Question: I have a functioning system to upload multiple images at the same time, this is its flow:
1. upload.php: It displays an HTML form so that the user can select & upload desired images.
2. upload-script.php: It's called by upload.php, it receives each image as a $_FILE, it uploads its metadata to MYSQL, and the file itself to the server. Then, it displays all uploaded images, with a textarea below, asking the user to input the description of each image.
3. details.php: It receives the description of each image, and uploads it to the database.
Basically, my problem is linking the image with its corresponding description. This is a line of code I can't finish, from 3) 'details.php':
'''
if(!mysqli_query($db, "UPDATE 'imagenes' SET 'descripcion'= '".$_POST['descripcion']."' WHERE 'id'= '".$_SESSION['id']."'"))
'''
As you can probably imagine, the source of the problem is WHERE 'id' = $_session.
Below are two pastebin links to files 2) and 3), in case it helps:
Upload-script.php: <URL>
Details.php: <URL>
Database structure:

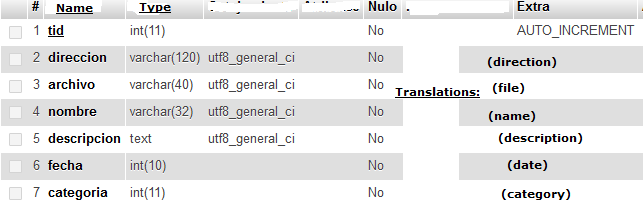
Answer: You have the "tid" after the file upload, line 69 (int)mysqli_insert_id($db)
Try using tid as array key for description inputs:
'''
<input type="text" name="imageDescription[<?php echo $tid; ?>]" />
'''
will be something like
'''
<input type="text" name="imageDescription[44]" />
'''
Then in details.php made the following iteration
'''
foreach ($_POST['imageDescription'] as $tid => $desription) {
// update 'files' set description = $description where tid = $tid
}
'''